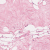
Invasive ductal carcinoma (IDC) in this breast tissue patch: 0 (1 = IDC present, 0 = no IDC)